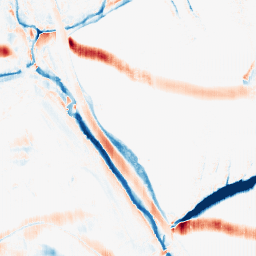
Category: morphological
Decomposition family: morphological_rect
Decomposition parameters: operation: average
width: 5
height: 20
Upsampling method: fft_zeropad
Upsampling parameters: scale: 2
Upsampling scale: 2